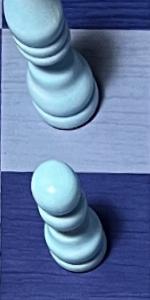
Label: Pawn_White